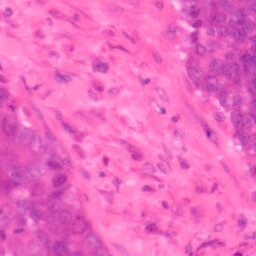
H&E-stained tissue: Colon